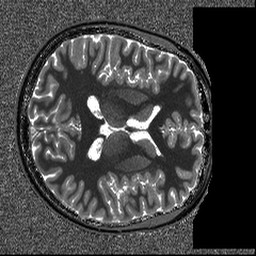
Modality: T1map
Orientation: axial
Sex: female